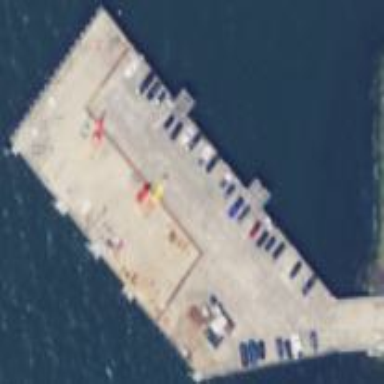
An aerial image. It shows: Military pier.